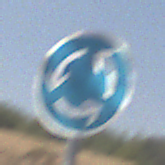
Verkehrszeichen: Kreisverkehr
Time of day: Midday
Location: Outdoor (Nature)
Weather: PartlyCloudy
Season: NotSpecified
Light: Natural